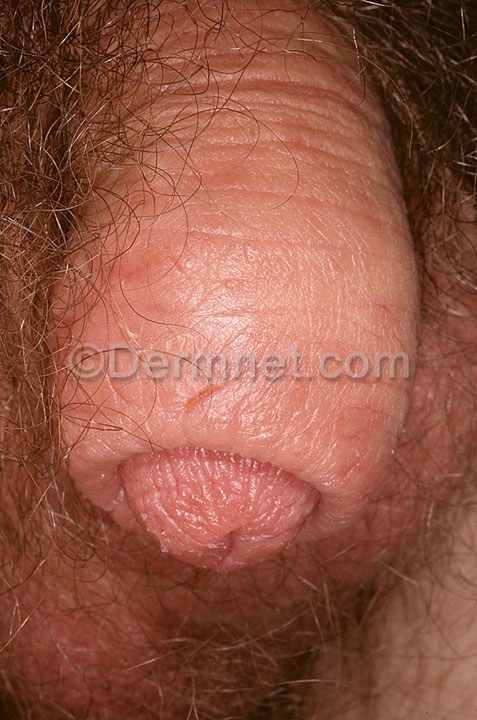
Disease: Poison Ivy Photos and other Contact Dermatitis